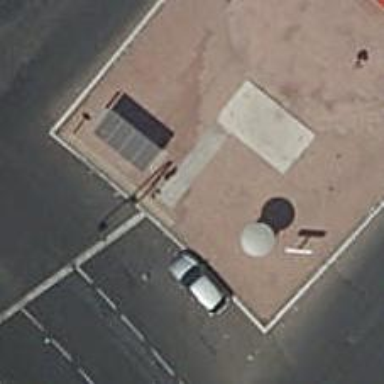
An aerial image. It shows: Bus stop with platform for public transport.